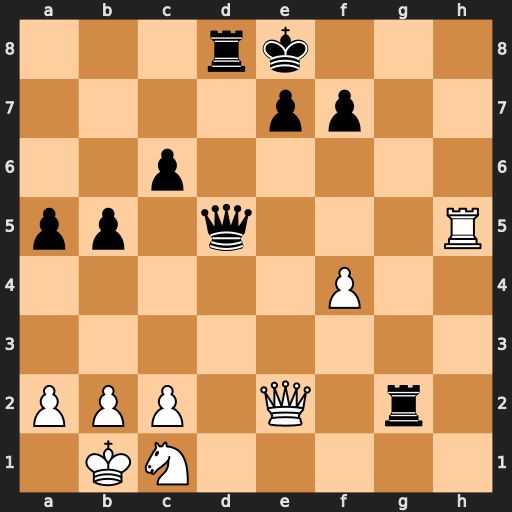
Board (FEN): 3rk3/4pp2/2p5/pp1q3R/5P2/8/PPP1Q1r1/1KN5
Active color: w
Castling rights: -
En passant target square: -
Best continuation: Rxd5 Rxe2 Rxd8+ Kxd8 Nxe2